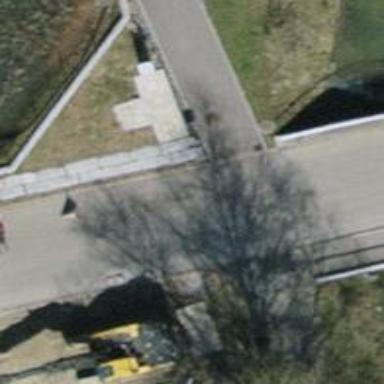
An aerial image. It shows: Unmarked crossing on the road.